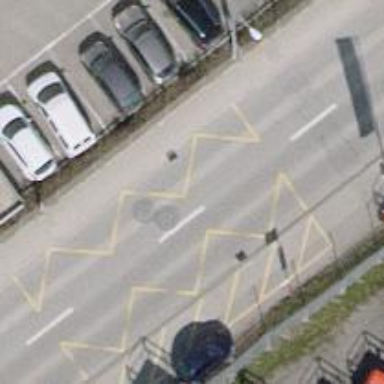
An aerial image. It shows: Bus stop with designated public transport stop position.